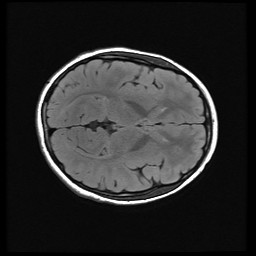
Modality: FLAIR
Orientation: axial
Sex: female
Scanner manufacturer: ge
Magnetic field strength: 3 T
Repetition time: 9 s
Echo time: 0.1213 s